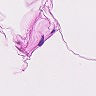
Metastatic tissue present: no